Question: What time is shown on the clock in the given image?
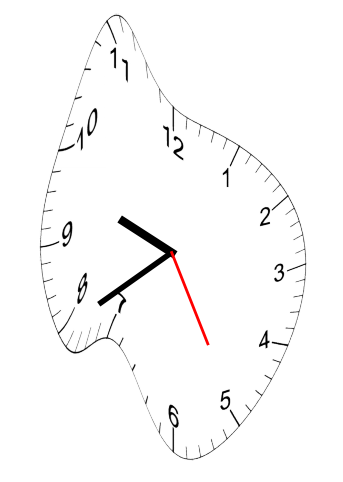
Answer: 09:39:25